Question: Hi i am using virtuemart for an eCommerce application. I have used currency selector module of virtuemart to give user facility to change currency accordingly.
Everything is working fine but on product checkout page total product price is showing in the currency which is selected by user but In total payment currency it is showing default vendor currency.
I want to make user pay their payment in the currency which is selected by them not by the default vendor currency. please help.
Here is screenshot. In the screenshot user is selected INR so payment should be in INR not in GBP
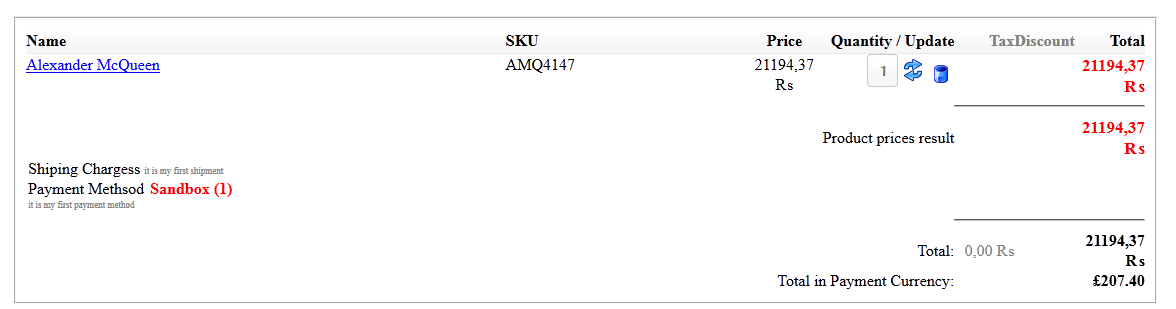
Answer: For this you have to store the currency choosen by user in Session and then retrieve it on the Payment Page.